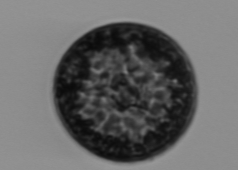
Label: Coscinodiscus